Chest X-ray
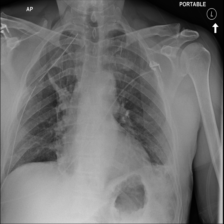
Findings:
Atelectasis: positive
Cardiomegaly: negative
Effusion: positive
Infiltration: negative
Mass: negative
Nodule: negative
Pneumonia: negative
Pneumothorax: negative
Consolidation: negative
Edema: negative
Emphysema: negative
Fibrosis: negative
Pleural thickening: negative
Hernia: negative